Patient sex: M
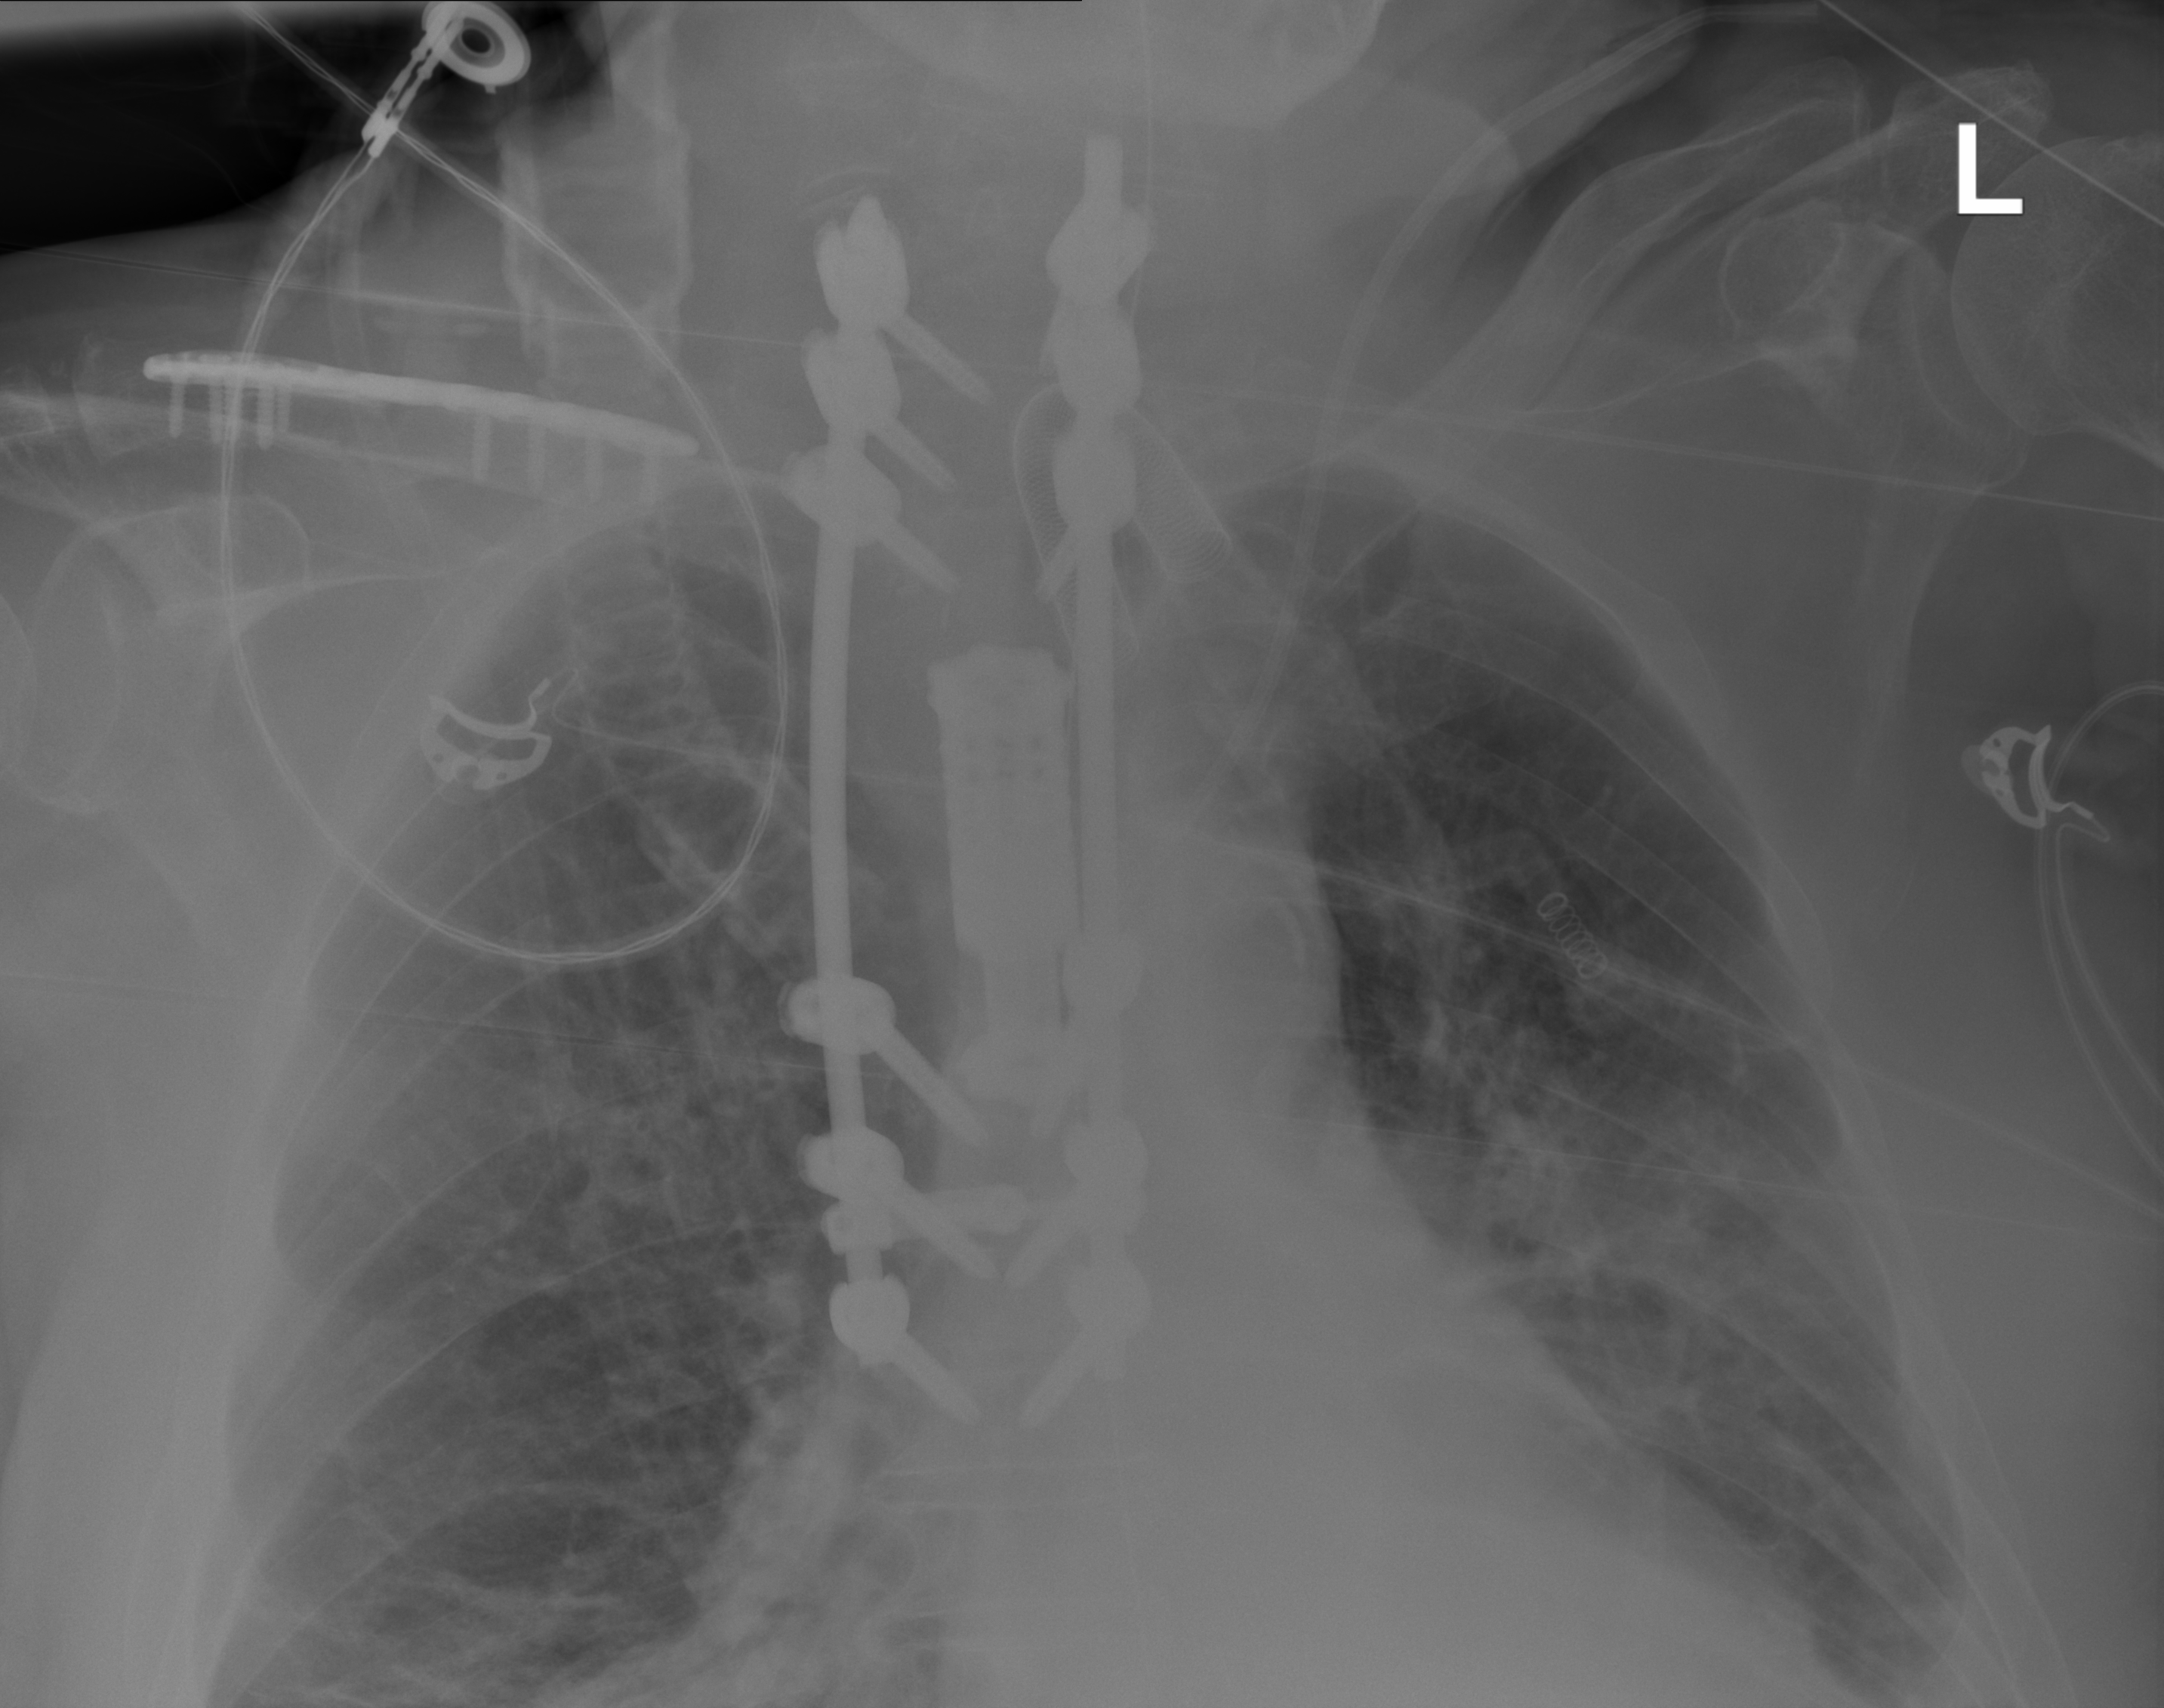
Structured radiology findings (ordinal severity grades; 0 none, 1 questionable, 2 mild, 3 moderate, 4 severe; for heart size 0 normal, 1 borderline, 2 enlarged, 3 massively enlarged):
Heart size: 0
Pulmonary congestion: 0
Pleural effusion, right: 0
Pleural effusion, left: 2
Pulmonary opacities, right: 2
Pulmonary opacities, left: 2
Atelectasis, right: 2
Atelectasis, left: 2